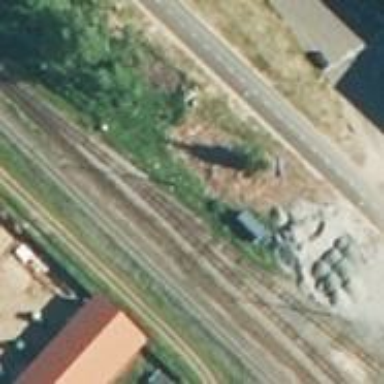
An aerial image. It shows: Wedge is used for the railway derail.